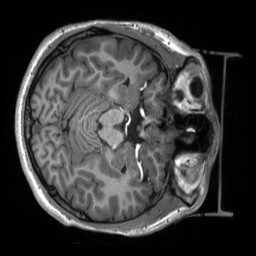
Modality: T1w
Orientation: axial
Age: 22
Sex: male
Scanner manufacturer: siemens
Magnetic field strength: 3 T
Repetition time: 2.53 s
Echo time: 0.00219 s